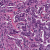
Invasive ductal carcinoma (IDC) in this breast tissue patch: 1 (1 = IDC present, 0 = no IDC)